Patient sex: M
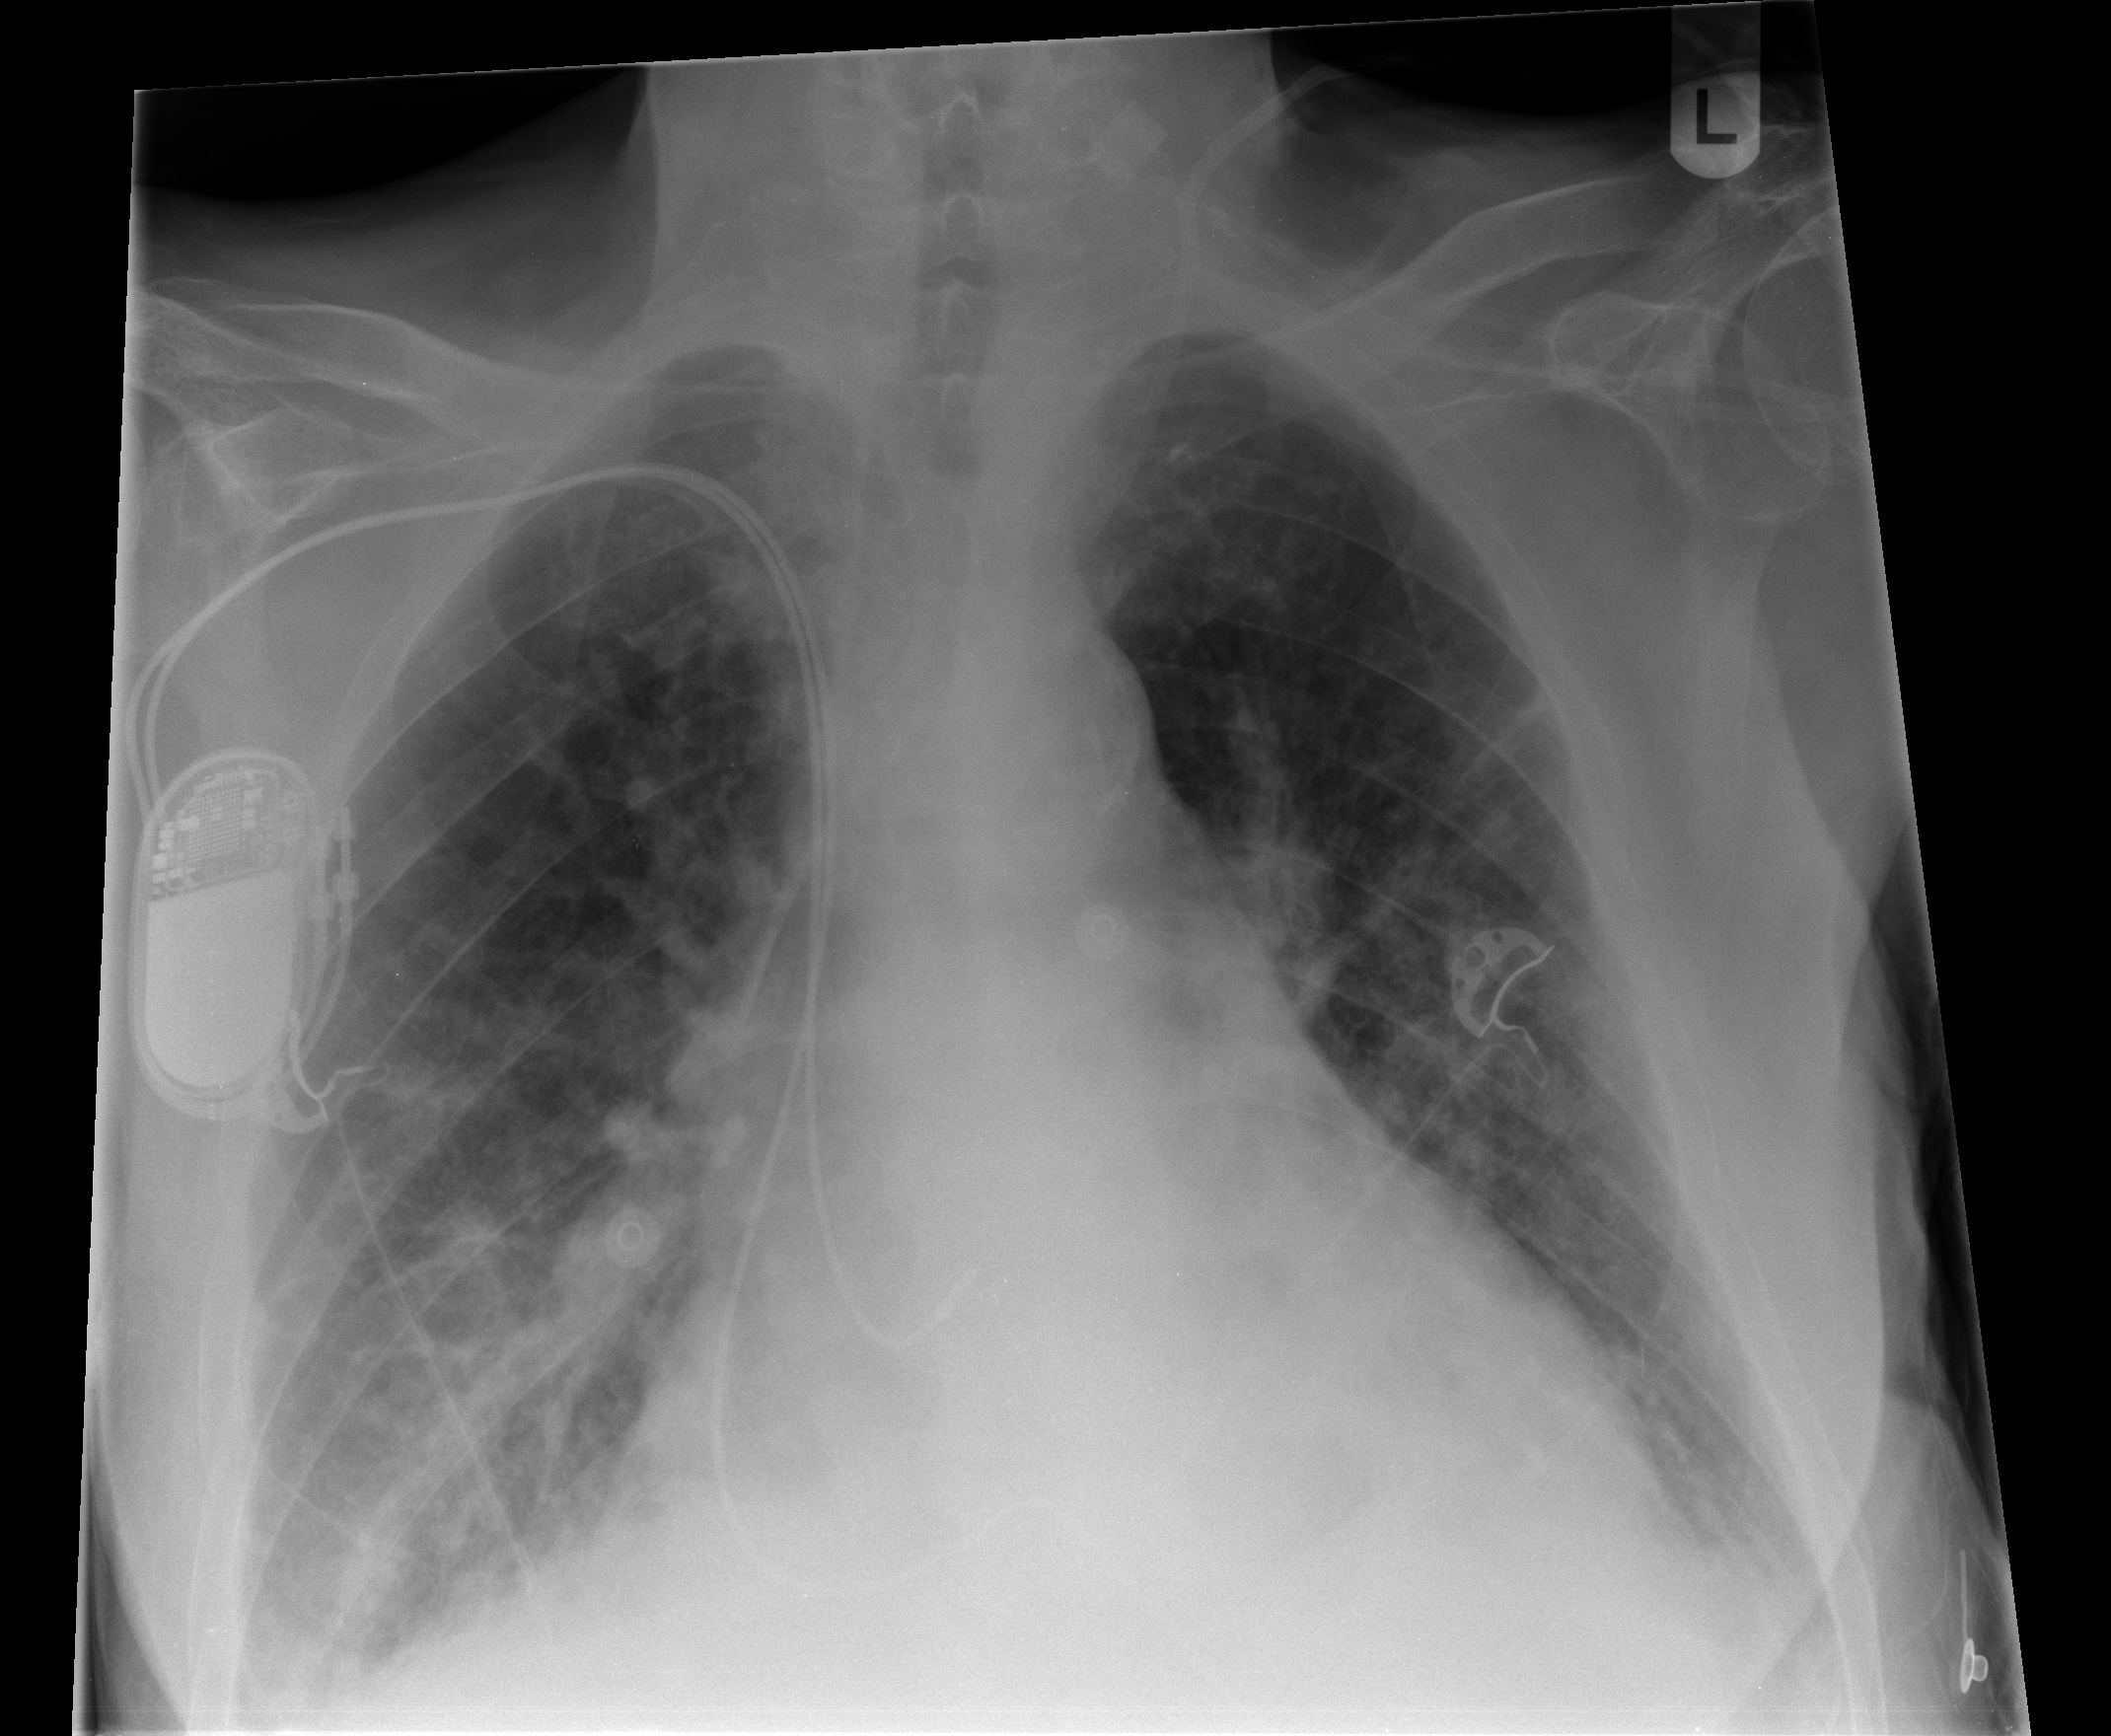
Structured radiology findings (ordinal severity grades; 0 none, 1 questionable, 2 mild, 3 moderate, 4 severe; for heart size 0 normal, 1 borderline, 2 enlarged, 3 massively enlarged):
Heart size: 2
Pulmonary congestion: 2
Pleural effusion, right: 2
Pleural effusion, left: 2
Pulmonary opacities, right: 3
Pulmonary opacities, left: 1
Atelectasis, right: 2
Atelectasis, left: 2